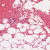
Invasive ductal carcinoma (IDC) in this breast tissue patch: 0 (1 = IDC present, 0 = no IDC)